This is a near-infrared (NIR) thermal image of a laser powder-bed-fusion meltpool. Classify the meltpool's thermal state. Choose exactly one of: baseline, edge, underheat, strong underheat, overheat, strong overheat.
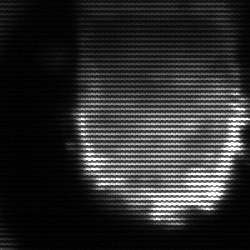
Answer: baseline